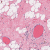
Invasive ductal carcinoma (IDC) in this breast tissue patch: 0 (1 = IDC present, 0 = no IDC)